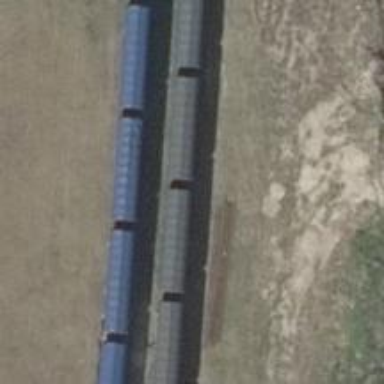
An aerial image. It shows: Railway switch.